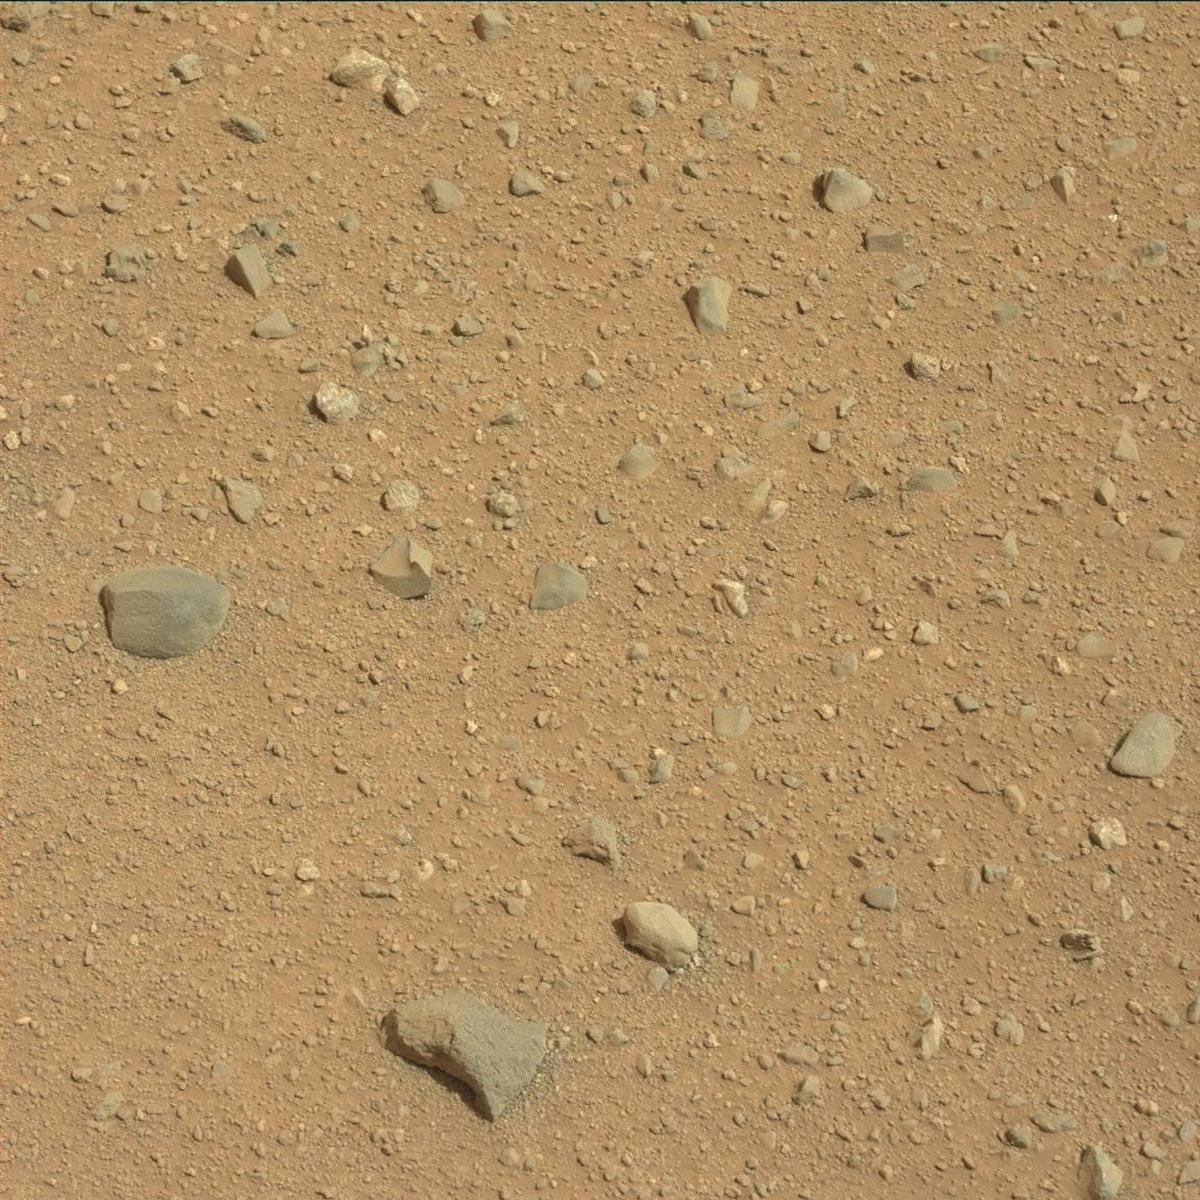
Terrain classes present: Bedrock, Rock, Sand / Soil